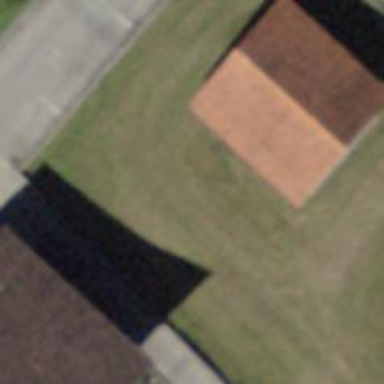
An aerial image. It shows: Barn.